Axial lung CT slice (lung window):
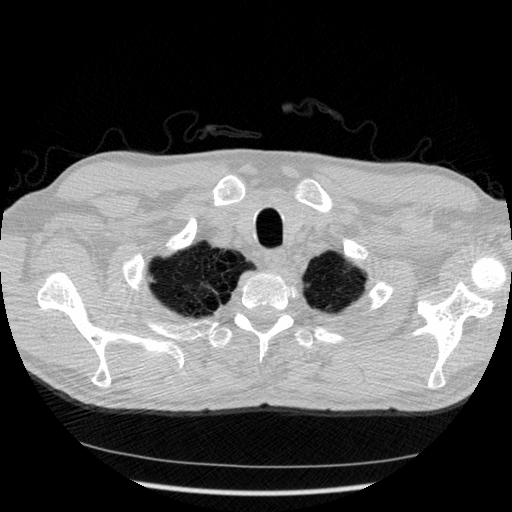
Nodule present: no